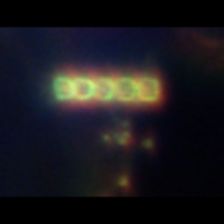
Taxon: Chaetoceros
Group: Diatoms